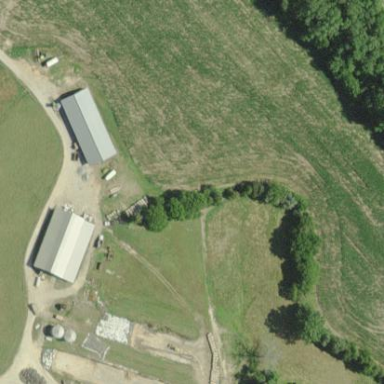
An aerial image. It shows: Farmyard area.